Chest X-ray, PA view. Patient: 69 years old, sex F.
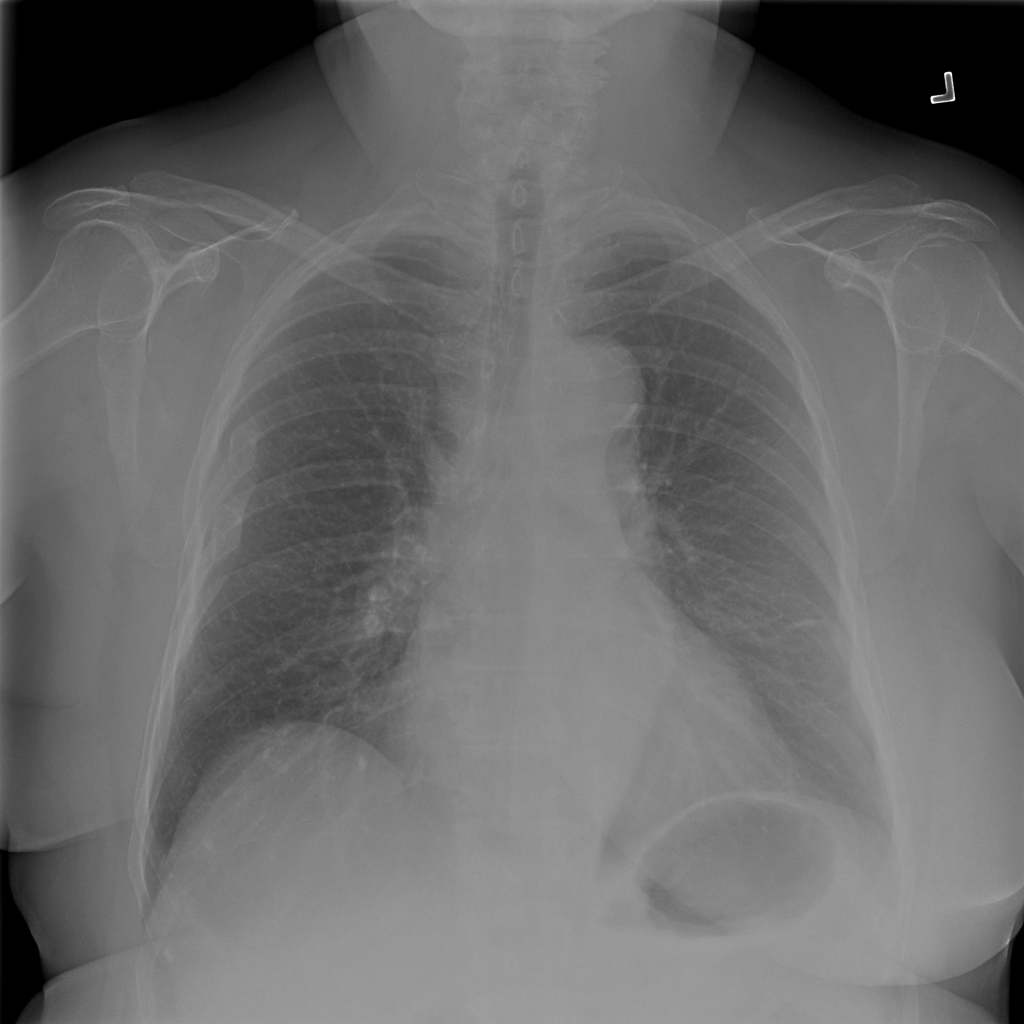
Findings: No Finding